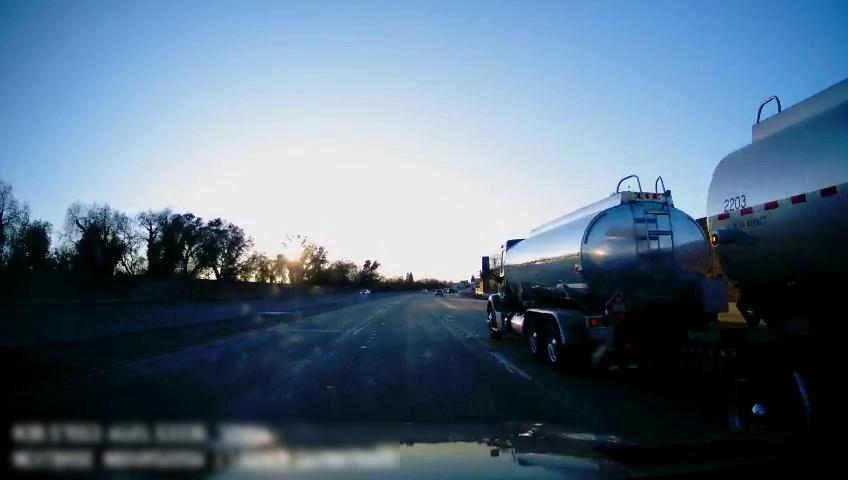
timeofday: Day
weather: Sunny
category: Drivable Space
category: Vehicles | Truck
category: Vehicles | Truck
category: Lanes | Current Lane
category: Lanes | Alternate Lane
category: Lanes | Alternate Lane